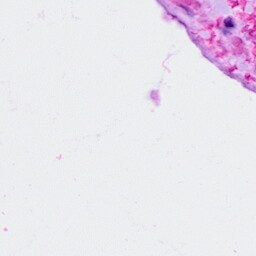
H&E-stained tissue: Ovarian